八年级 · 变换几何
如图, $\triangle A B C$ 是等边三角形, $A D$ 是 $B C$ 边上的高, 点 $E$ 是 $A C$ 边的中点,

点 $P$ 是 $A D$ 上的一个动点, 当 $P C+P E$ 最小时, $\angle C P E$ 的度数是 ( )

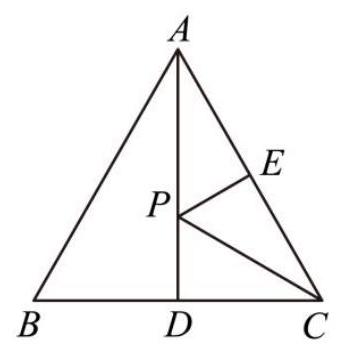
$30^{\circ}$
B. $45^{\circ}$
C. $60^{\circ}$
D. $90^{\circ}$
答案: C